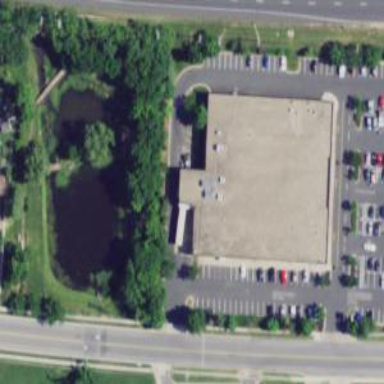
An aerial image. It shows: Commercial building housing supermarket.